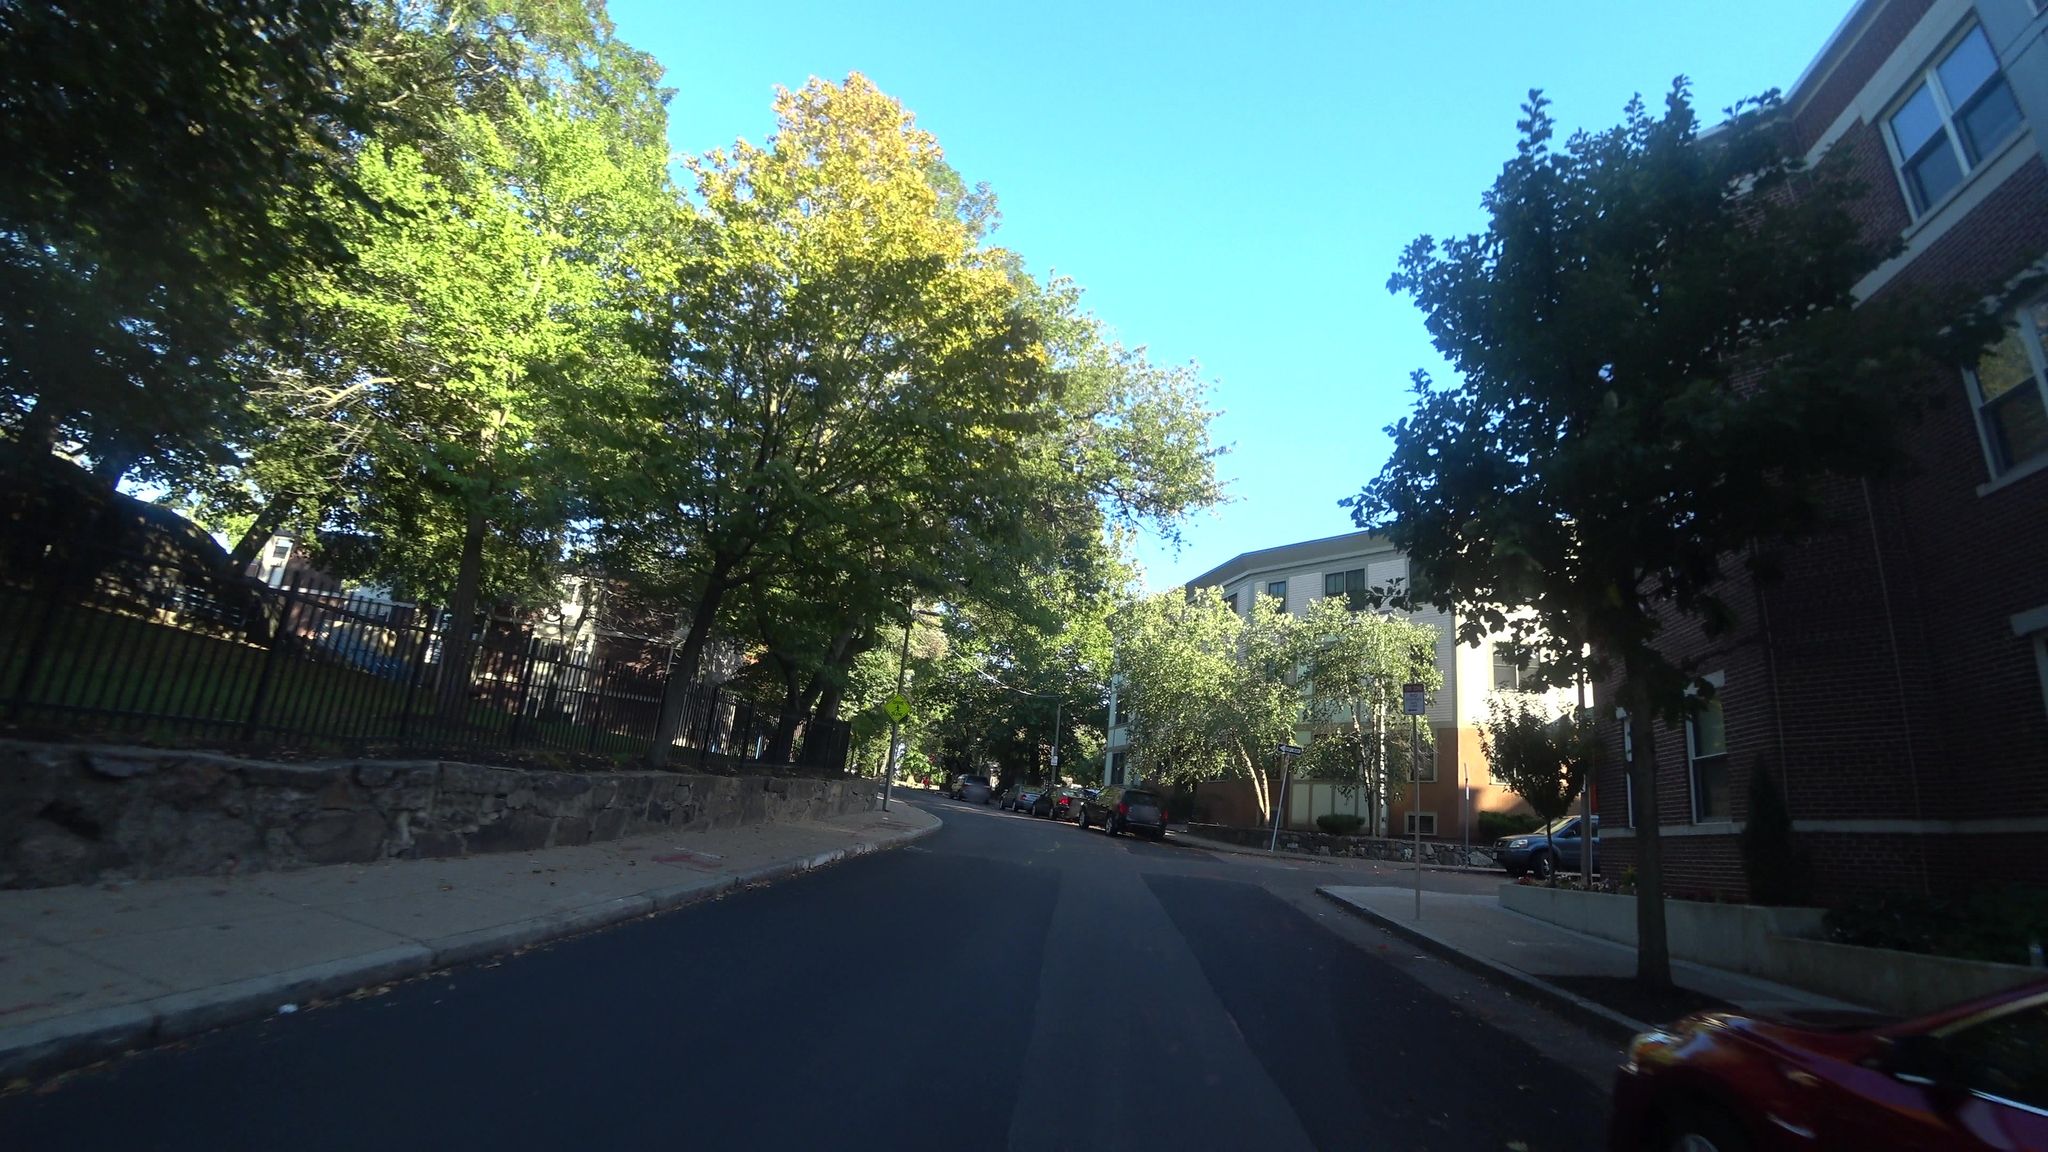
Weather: clear
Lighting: day
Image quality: good
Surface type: driving surface
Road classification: residential
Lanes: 2
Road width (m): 12.2
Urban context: urban centre
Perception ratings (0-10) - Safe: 8.41, Lively: 9.17, Beautiful: 9.01, Boring: 1.64, Depressing: 2.47, Wealthy: 6.76